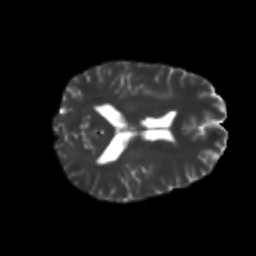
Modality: T2w
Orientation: axial
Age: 25
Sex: male
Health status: healthy
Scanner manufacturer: philips
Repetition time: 7.391 s
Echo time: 0.08599 s